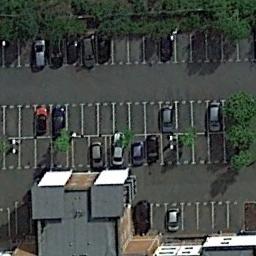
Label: parking_lot